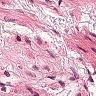
Metastatic tissue present: no